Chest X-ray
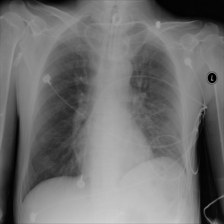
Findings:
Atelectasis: negative
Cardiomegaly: negative
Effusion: negative
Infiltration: negative
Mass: negative
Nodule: negative
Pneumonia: negative
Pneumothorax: negative
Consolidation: positive
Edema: negative
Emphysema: negative
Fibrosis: negative
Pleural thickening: negative
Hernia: negative